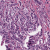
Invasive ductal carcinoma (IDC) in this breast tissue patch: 1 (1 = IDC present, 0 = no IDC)